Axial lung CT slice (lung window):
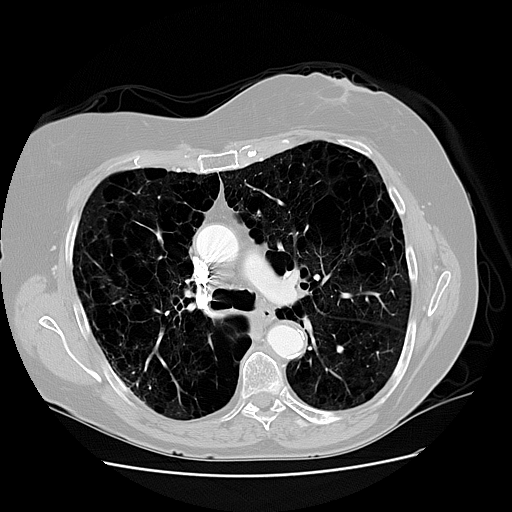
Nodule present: no